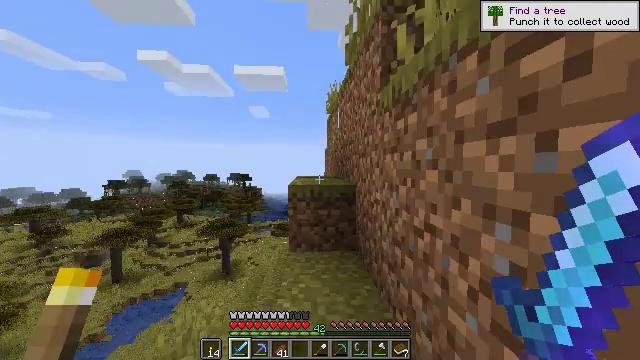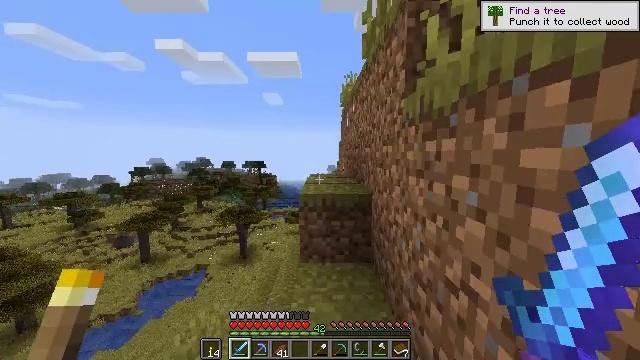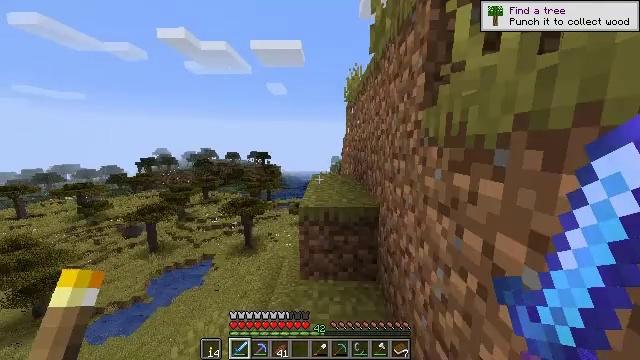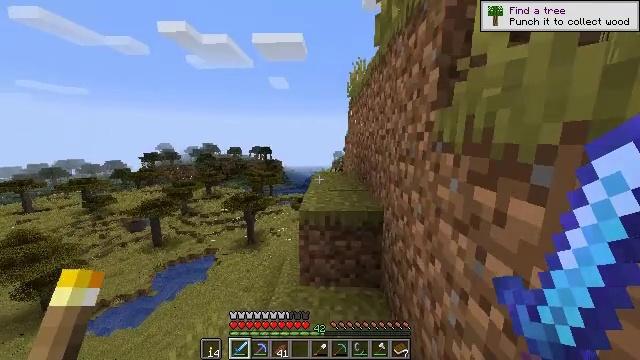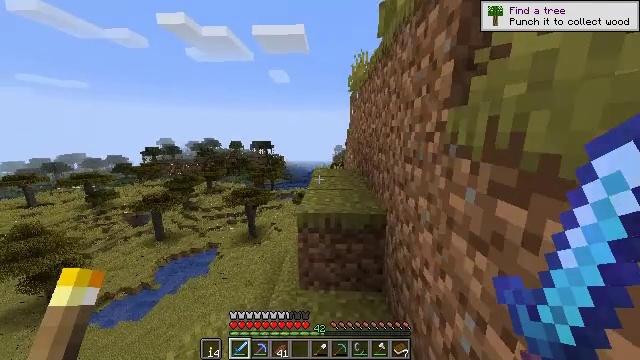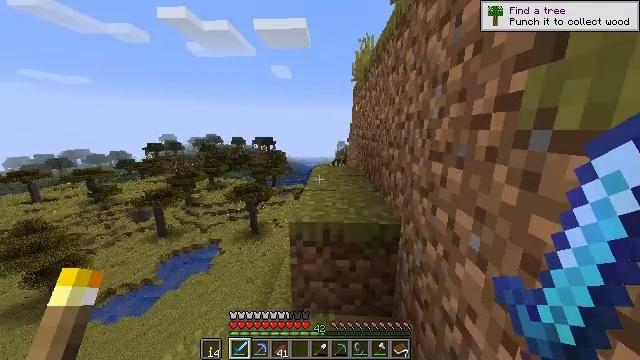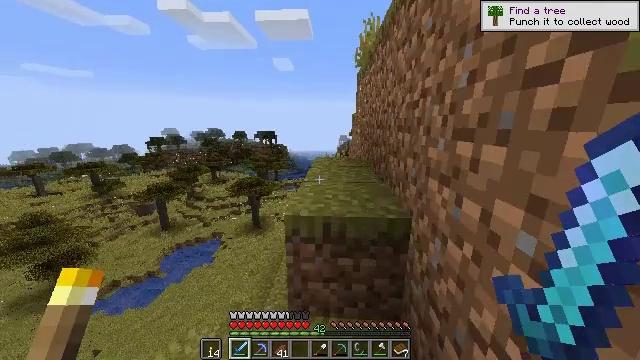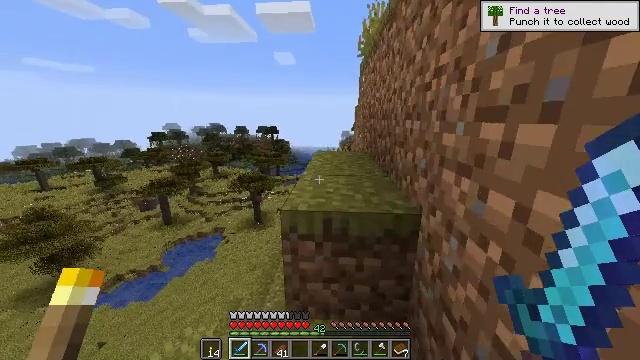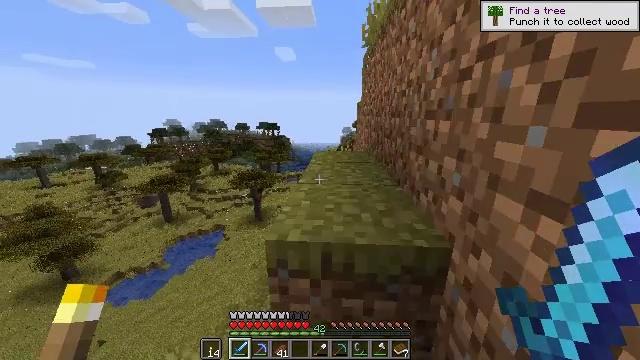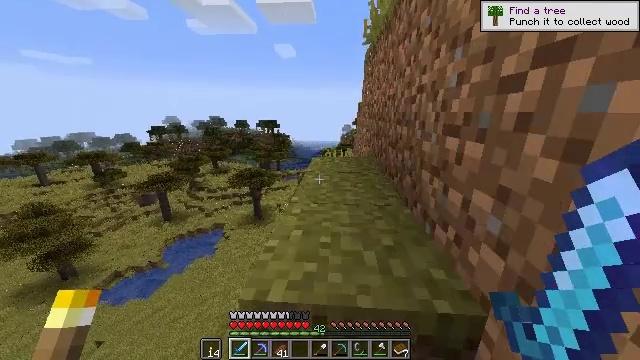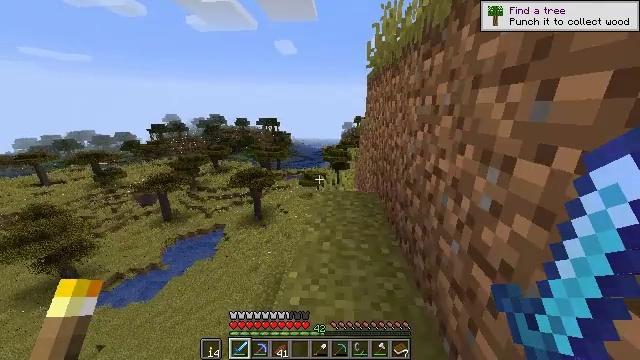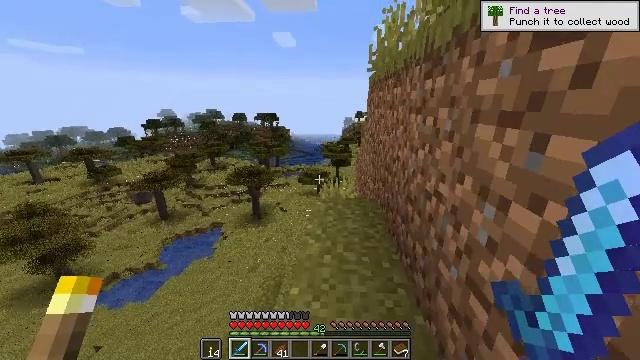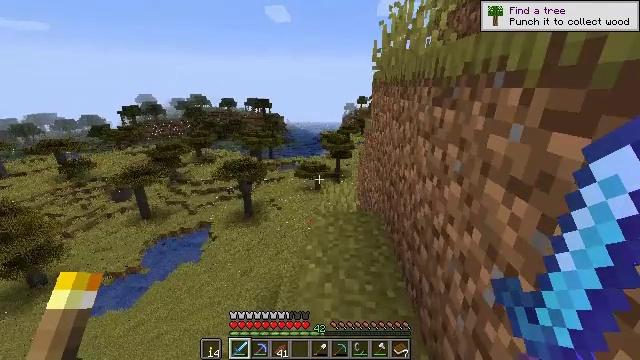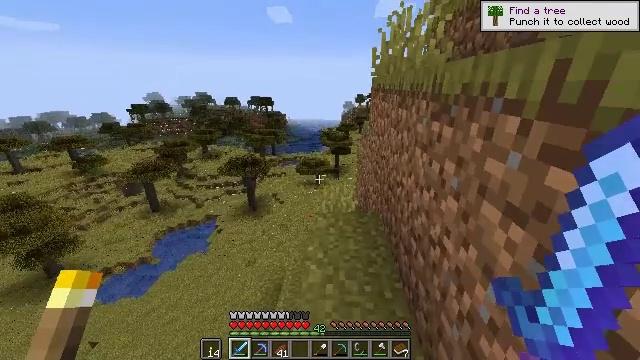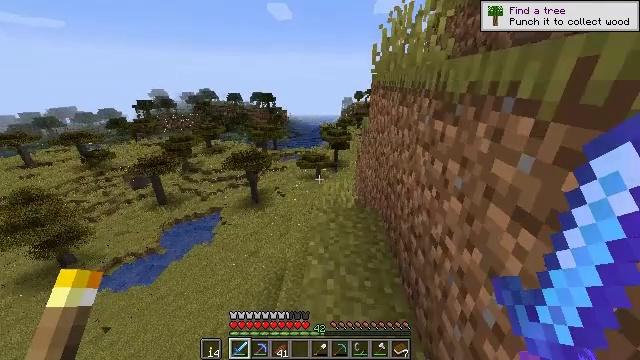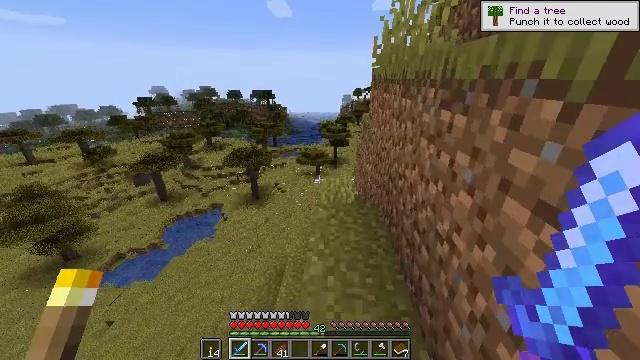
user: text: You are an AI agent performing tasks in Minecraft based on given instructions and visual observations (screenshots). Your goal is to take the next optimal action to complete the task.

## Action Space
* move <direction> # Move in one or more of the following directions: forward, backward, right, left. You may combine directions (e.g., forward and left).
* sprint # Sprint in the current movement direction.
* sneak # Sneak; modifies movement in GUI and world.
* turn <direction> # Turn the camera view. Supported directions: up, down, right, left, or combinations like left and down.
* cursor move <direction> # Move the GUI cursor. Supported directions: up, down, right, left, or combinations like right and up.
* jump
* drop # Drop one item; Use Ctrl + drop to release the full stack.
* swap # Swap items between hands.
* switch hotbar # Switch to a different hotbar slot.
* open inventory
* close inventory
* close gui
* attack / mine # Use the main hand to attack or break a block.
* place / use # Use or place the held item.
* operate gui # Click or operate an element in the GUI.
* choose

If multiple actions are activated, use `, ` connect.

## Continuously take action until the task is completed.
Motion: motion action
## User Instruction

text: Attack the enchanting table to collect it.
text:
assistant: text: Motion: move forward, sprint, turn left and down, jump
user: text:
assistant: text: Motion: move forward, sprint, turn left and down, jump
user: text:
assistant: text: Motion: move forward, sprint, turn down, jump
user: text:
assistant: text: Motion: move forward, sprint, turn down, jump
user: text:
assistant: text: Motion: move forward, sprint, turn down, jump
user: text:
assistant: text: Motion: move forward, sprint, turn down, jump
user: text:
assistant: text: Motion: move forward, sprint, turn down, jump
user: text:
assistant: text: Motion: move forward, sprint, jump
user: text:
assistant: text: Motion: move forward, sprint, jump
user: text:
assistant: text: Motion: move forward, sprint, jump
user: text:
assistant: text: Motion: move forward, sprint, jump
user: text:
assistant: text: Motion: move forward, sprint, turn down, jump
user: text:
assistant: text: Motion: move forward, sprint, turn down
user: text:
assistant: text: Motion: move forward, sprint, turn down
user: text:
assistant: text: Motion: move forward, sprint
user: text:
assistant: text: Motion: move forward, sprint
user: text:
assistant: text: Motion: move forward, sprint
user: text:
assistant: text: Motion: move forward, sprint, turn down
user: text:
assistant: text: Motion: move forward, sprint, turn right and down
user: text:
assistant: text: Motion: move forward, sprint, turn right and down
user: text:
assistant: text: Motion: move forward, sprint, turn down
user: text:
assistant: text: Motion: move forward, sprint
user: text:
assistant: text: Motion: move forward, sprint
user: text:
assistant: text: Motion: move forward, sprint, turn down
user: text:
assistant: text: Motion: move forward, sprint, turn down
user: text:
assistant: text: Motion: move forward, sprint, turn down
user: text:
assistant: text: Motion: move forward, sprint
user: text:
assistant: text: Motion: move forward, sprint
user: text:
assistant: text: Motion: move forward, sprint
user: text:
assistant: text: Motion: move forward, sprint